Chest X-ray:
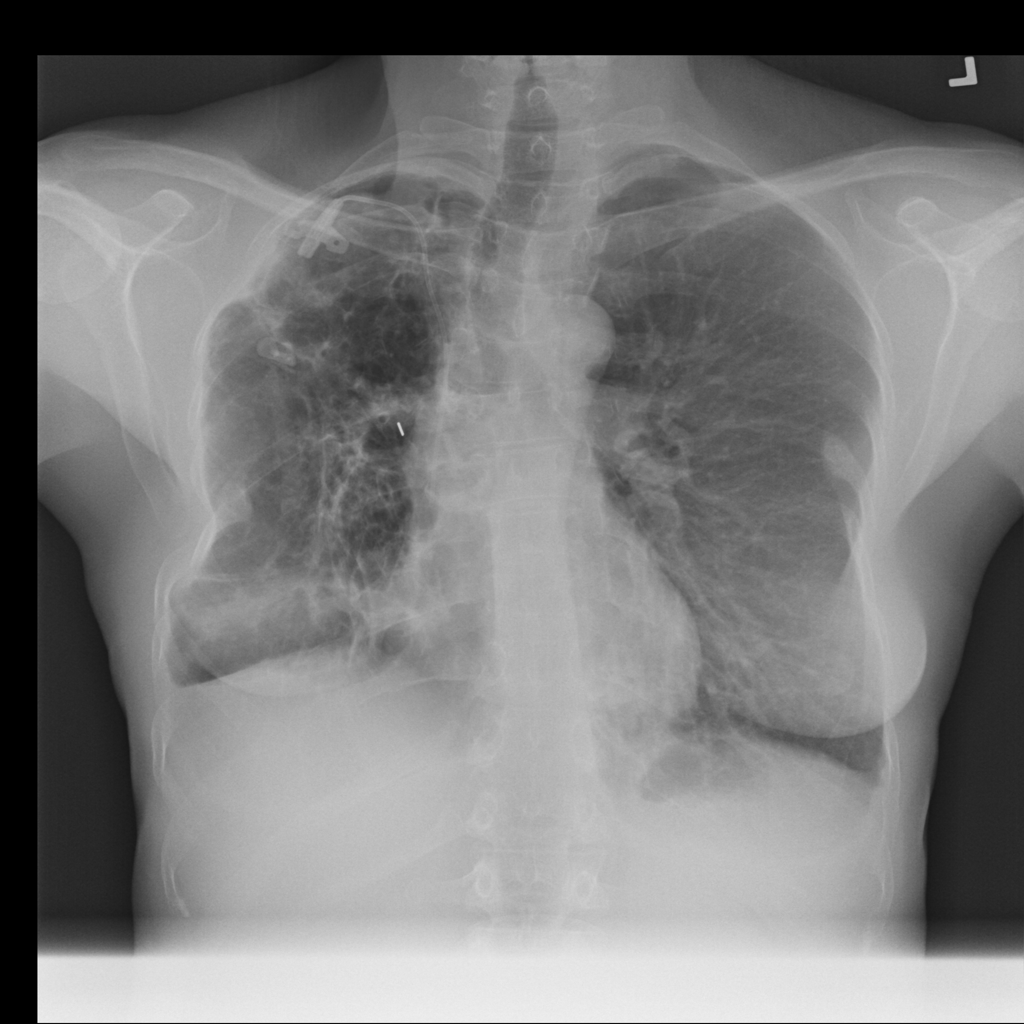
Findings: Fracture, Fibrosis, Emphysema, Pleural Thickening, Nodule
No abnormal finding: no